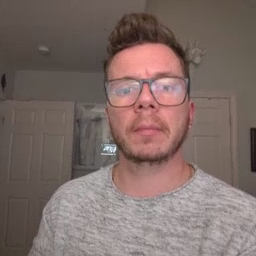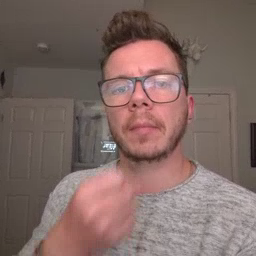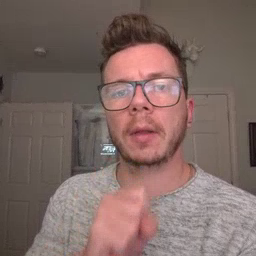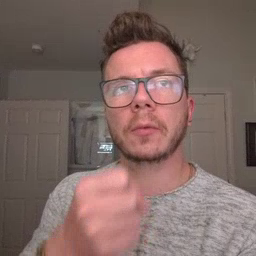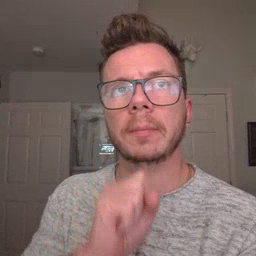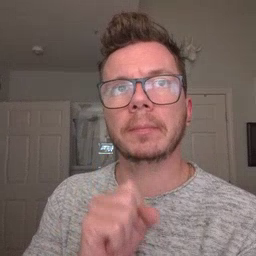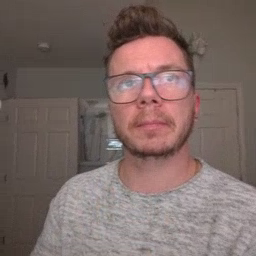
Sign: icecream